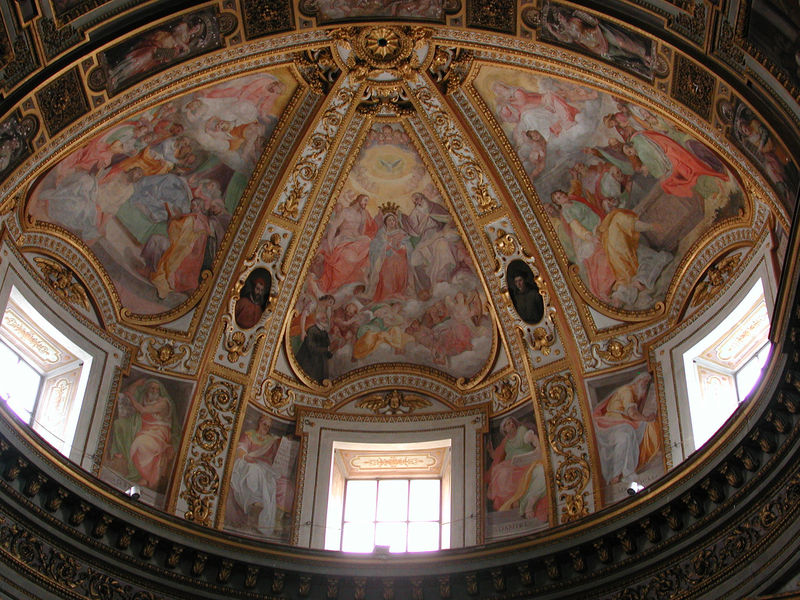
Titel: Rom, S. Marcello al Corso
Künstler: Carlo Fontana
Standort: Rom, S. Marcello al Corso (EU - I - Latium)
Schlagwörter: gott, himmel, fenster, licht, rot, barock, brüstung, kirche, gold, personen, krone, rund, farben, kuppel, stuck, foto, gewölbe, bayern, photo, christus, jesus, krönung, könige, heilige, fresko, prunk, maria, prophet, himmelfahrt, michelangelo, wölbung, rotunde, tambour, sibylle, jklool